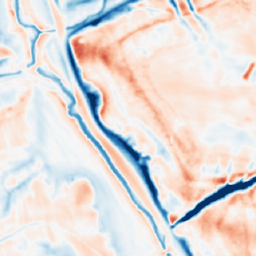
Category: multiscale
Decomposition family: dog_multiscale
Decomposition parameters: sigma_ratio: 1.4
n_scales: 6
base_sigma: 1
Upsampling method: area
Upsampling parameters: scale: 2
Upsampling scale: 2